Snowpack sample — Buffalo Mountain, Silverthorne, Colorado, USA (1/25/25, 10:11 AM MST)
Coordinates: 39.6222, -106.1139
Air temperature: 22 °F
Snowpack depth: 110 cm
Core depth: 40 cm
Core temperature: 46.4 °F
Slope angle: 12°, slope face: 102°
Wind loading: high
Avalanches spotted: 0
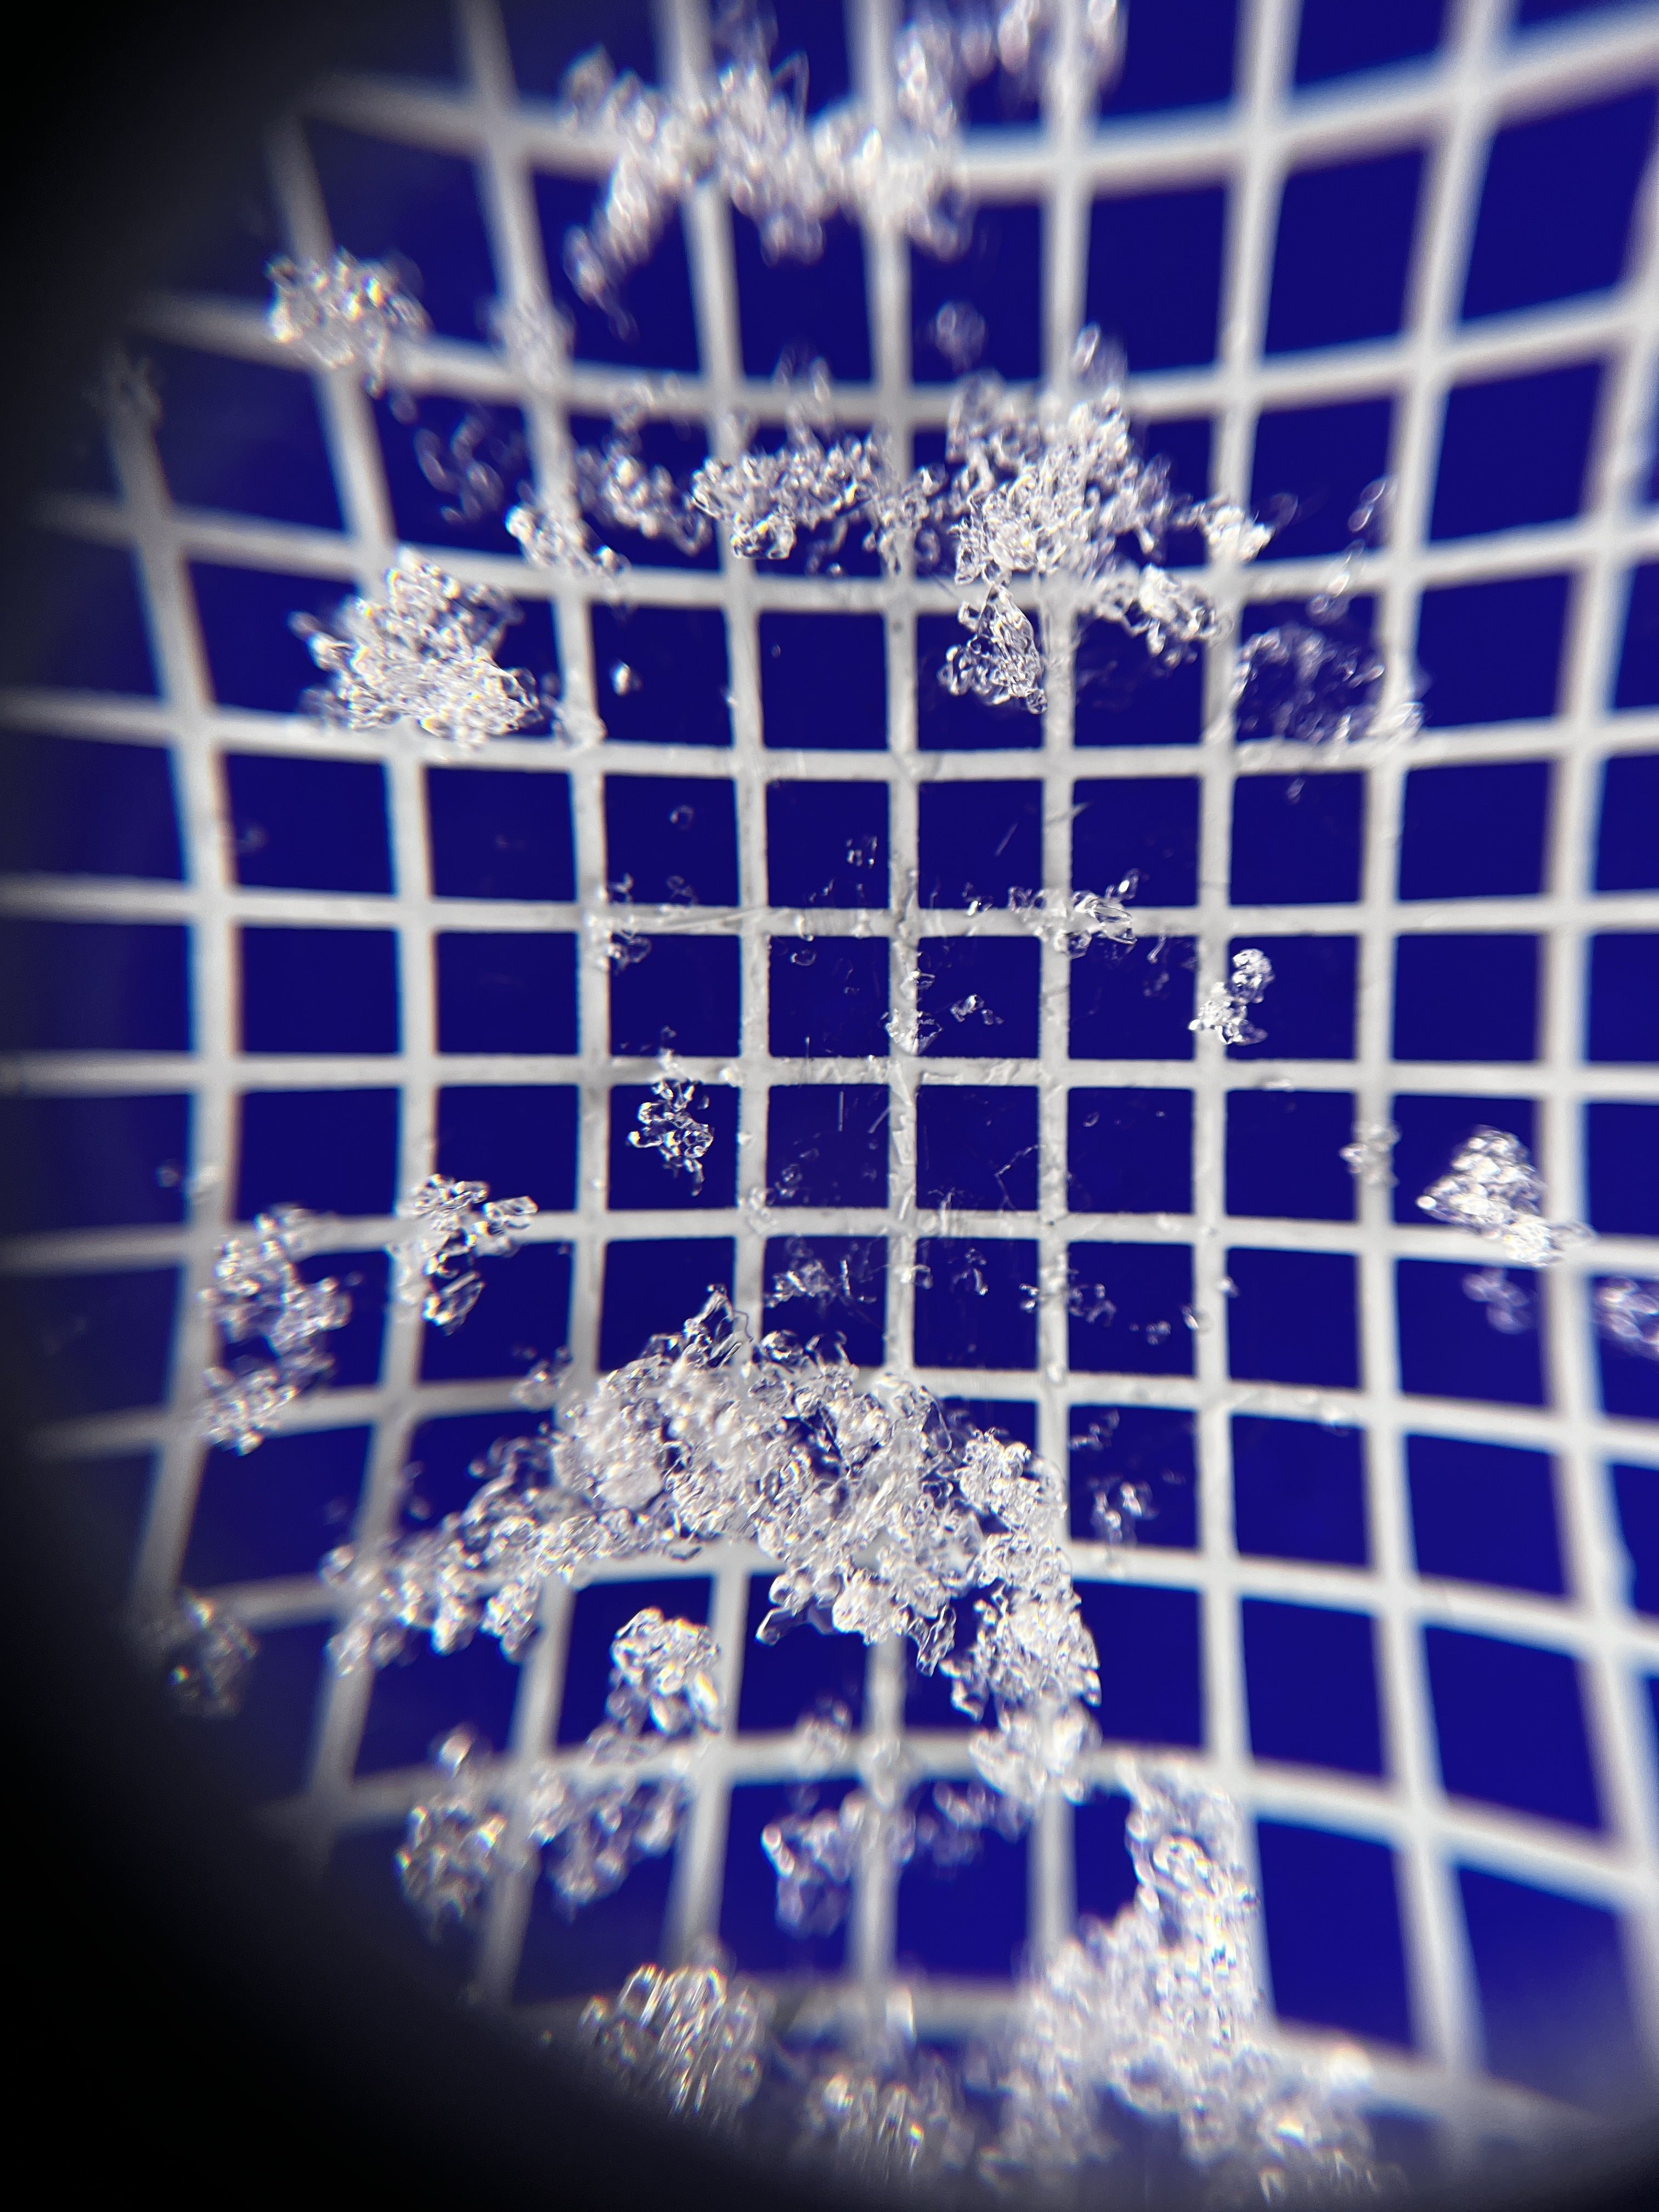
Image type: magnified_profile
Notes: No avalanches nearby, collected on the outskirts of a fire break 15 meters from the treeline, on way to Buffalo and Red Mountain